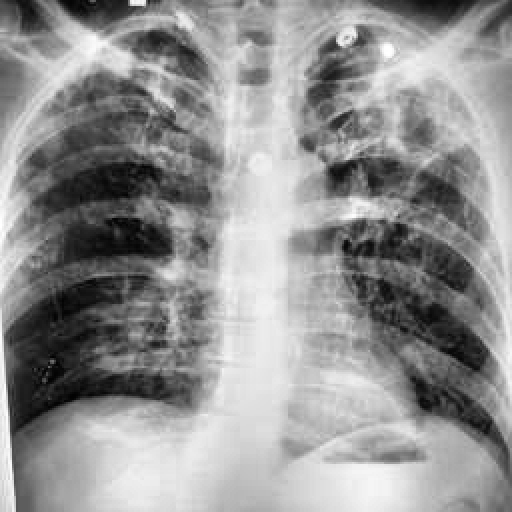
Finding: TUBERCULOSIS